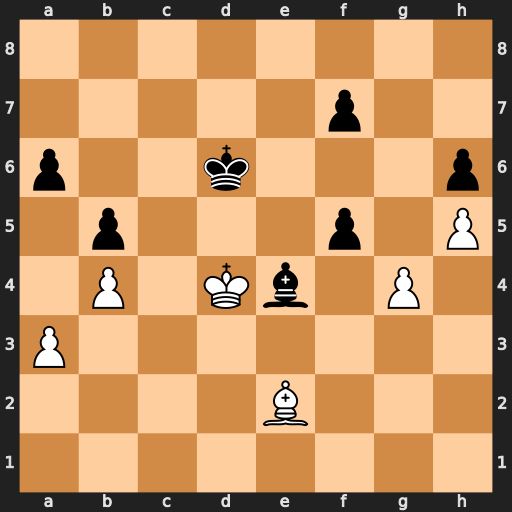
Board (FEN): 8/5p2/p2k3p/1p3p1P/1P1Kb1P1/P7/4B3/8
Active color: w
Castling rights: -
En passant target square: -
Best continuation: g5 Ke7 gxh6